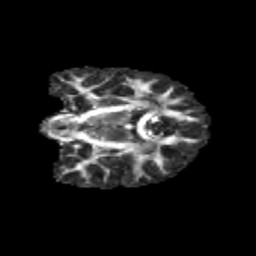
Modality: FA
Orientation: coronal
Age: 13
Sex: female
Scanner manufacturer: siemens
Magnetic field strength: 3 T
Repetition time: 3.8 s
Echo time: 0.07 s